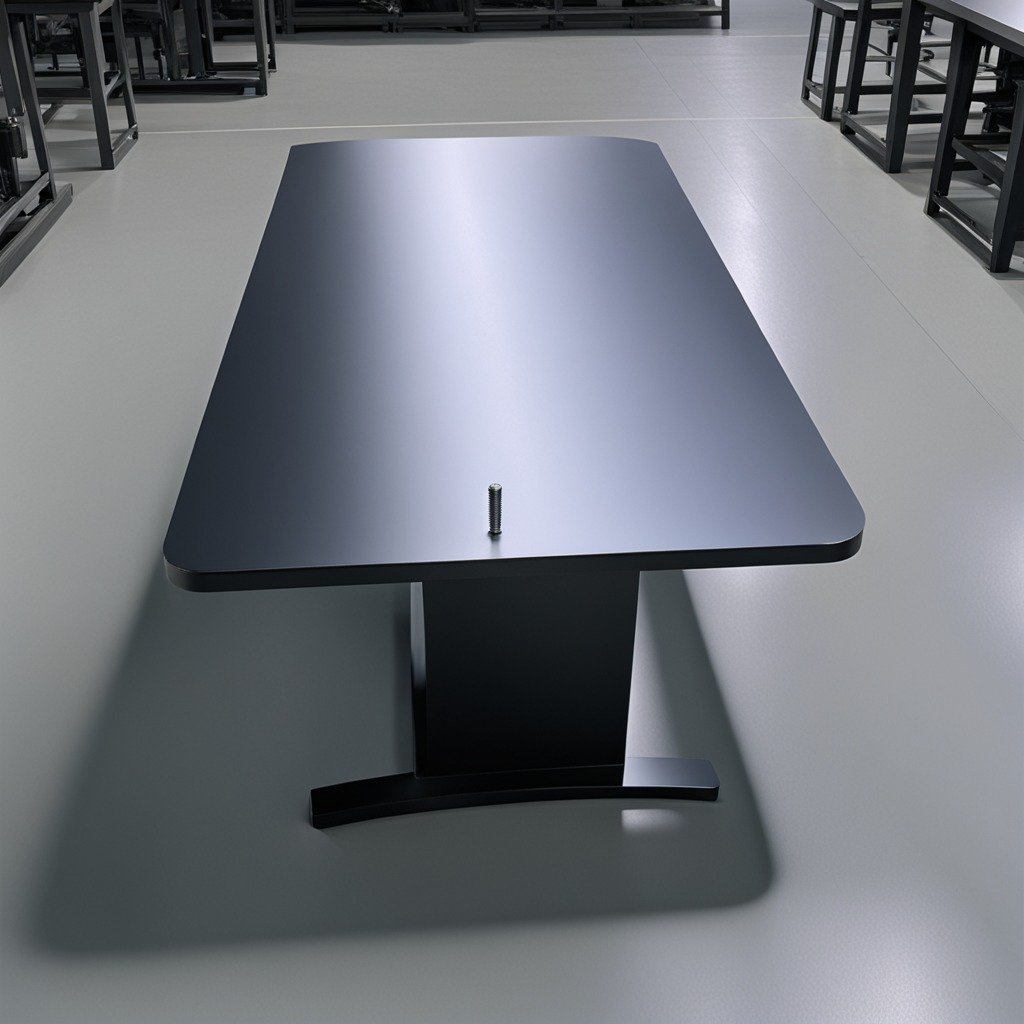
A metal screw is lying on a clean empty table in a basement in the evening.